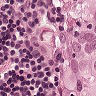
Metastatic tissue present: yes